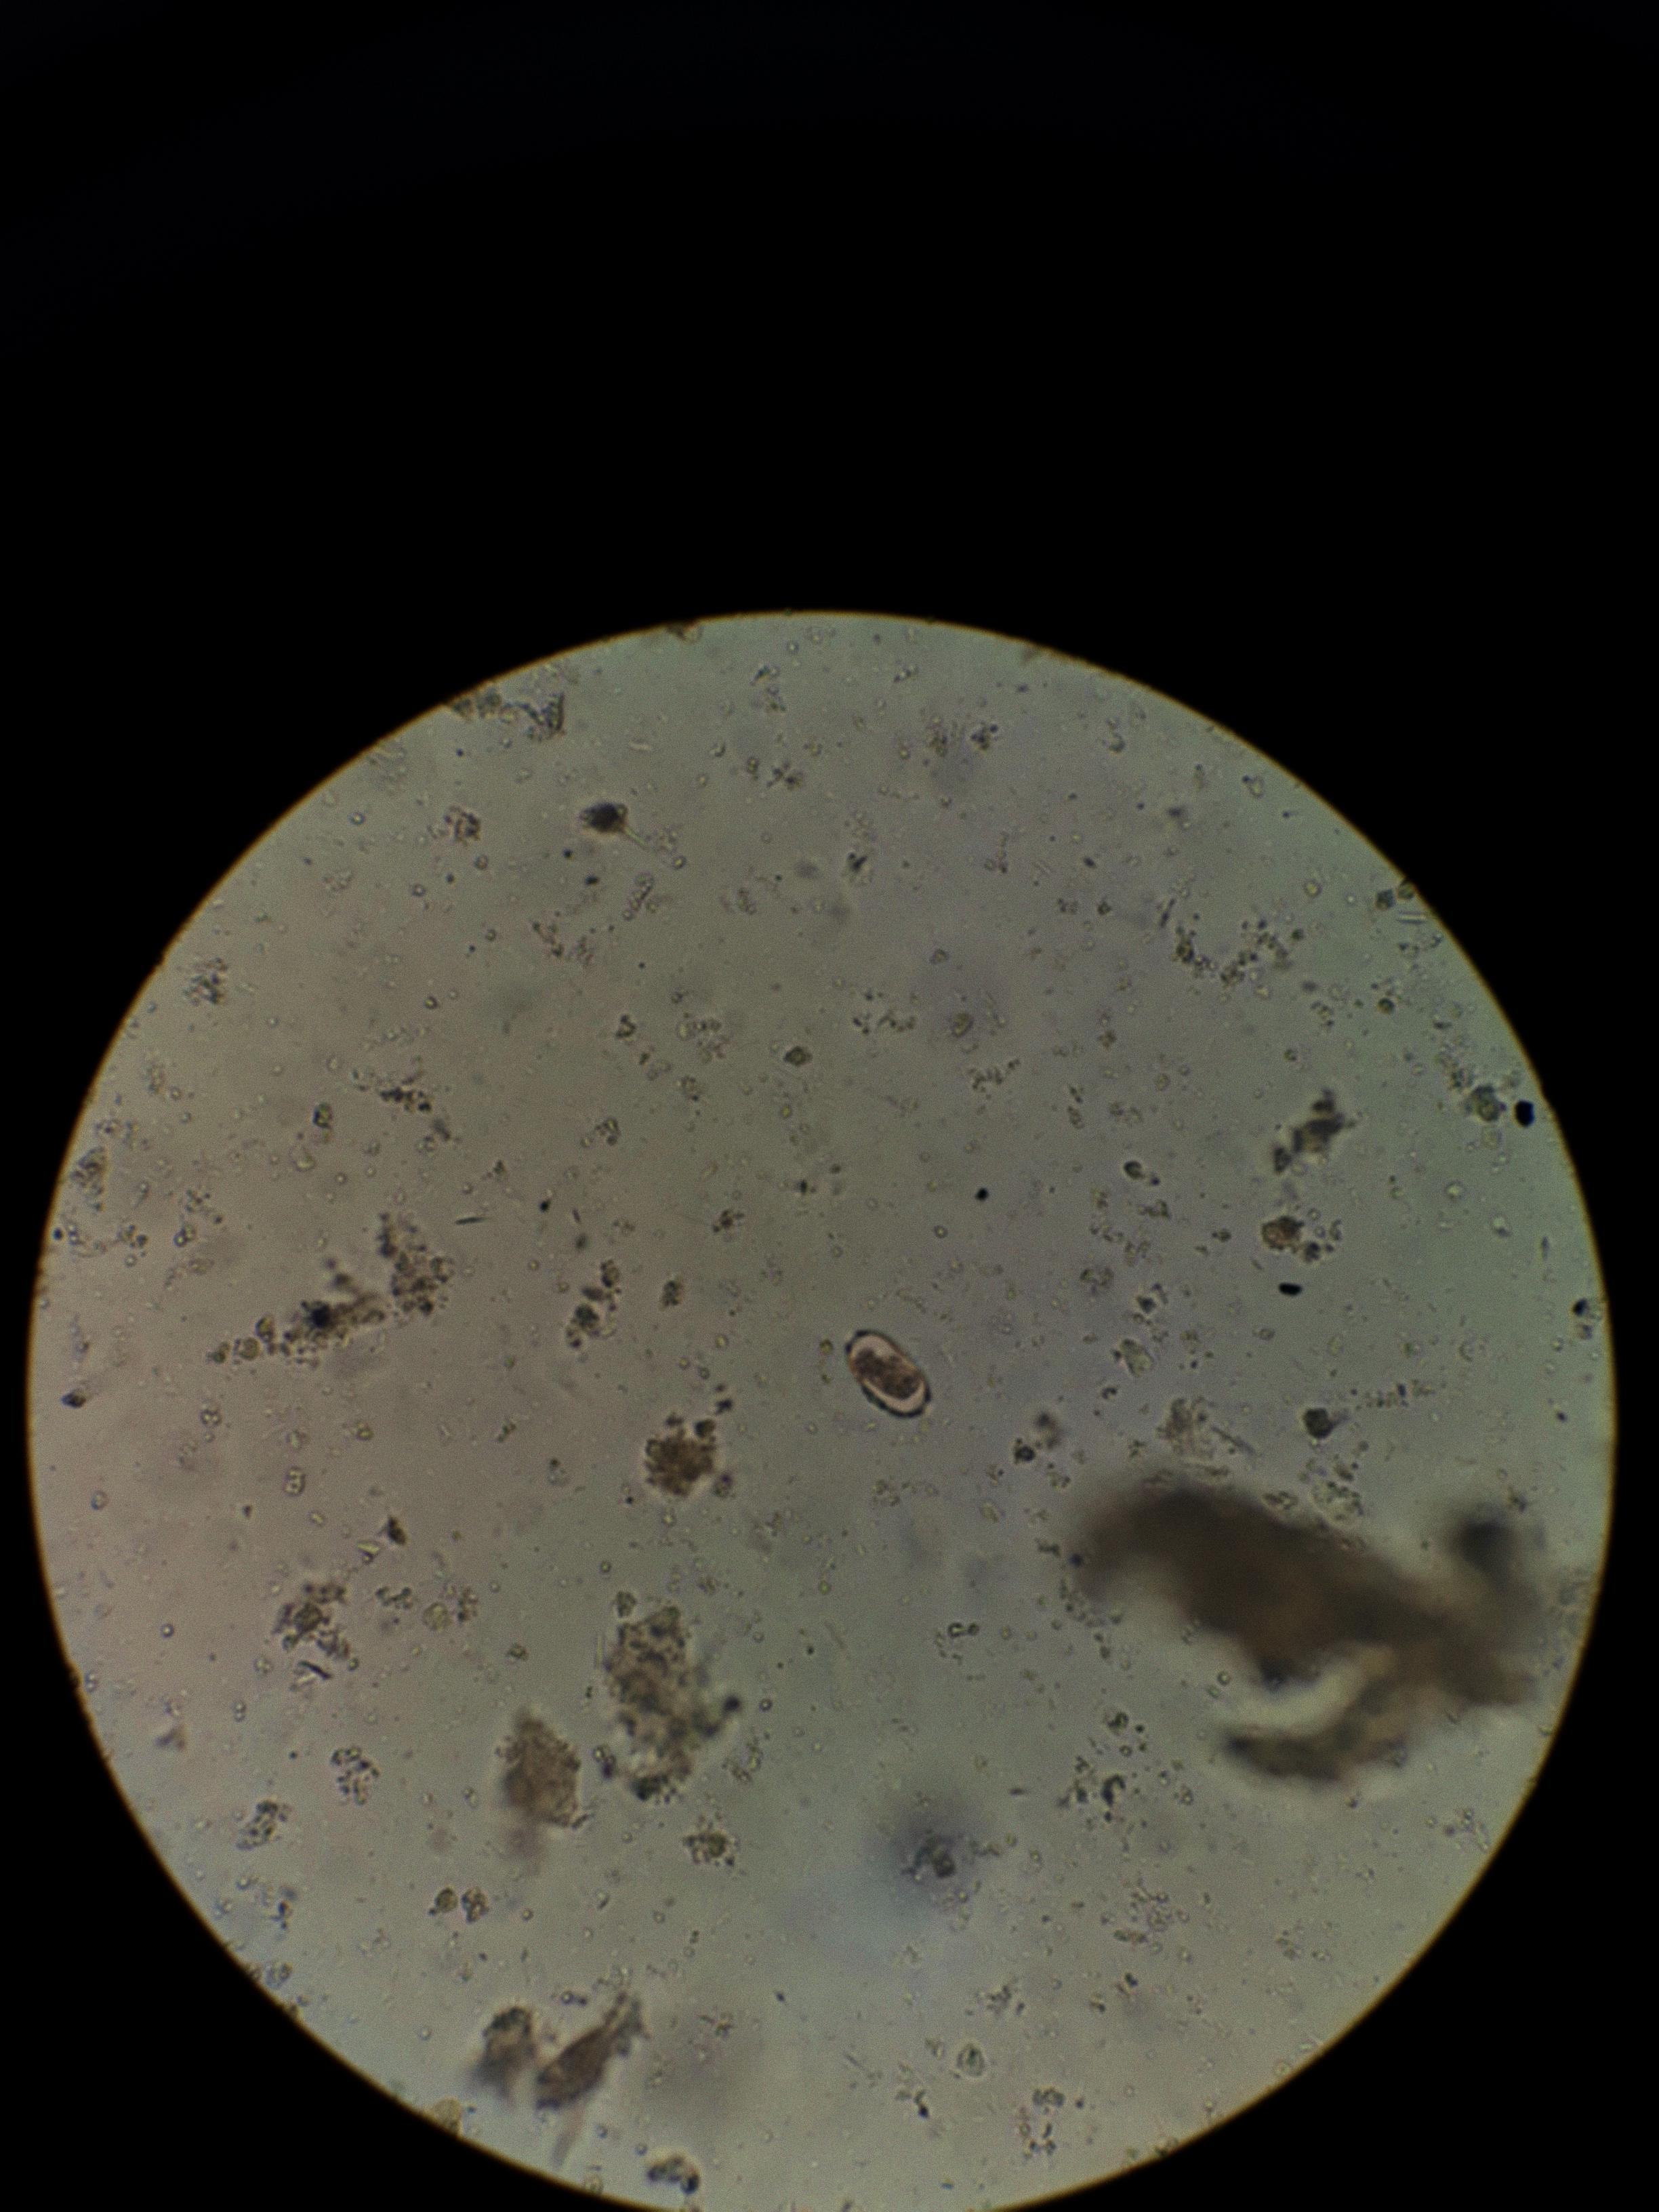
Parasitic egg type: Capillaria philippinensis